Question:
I am not sure how that "pin" (highlighted in the pic) came from. I don't have any extensions installed. Would be really interested to know how It came and what is its usage.
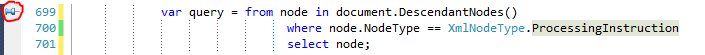
Answer: Looks like a pinned <URL> to me